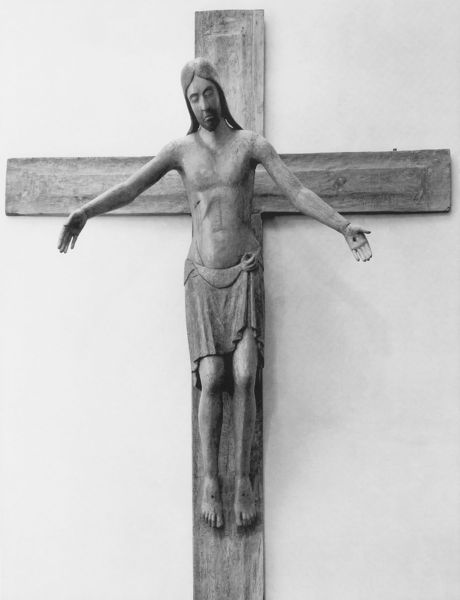
Titel: Christus von einer Kreuzabnahmegruppe
Institution: Perugia, Galleria Nazionale dell’ Umbria
Schlagwörter: dunkel, fuß, gott, lendenschurz, mann, nackt, schurz, weiß, wunde, brust, frisur, grau, haar, holz, marmor, mund, nase, schwarz, blick, tuch, rock, bart, wand, arm, arme, augen, falten, stein, tot, hände, gewand, haare, lange haare, traurig, skulptur, beine, füße, balken, faltenwurf, plastik, knie, nagel, nägel, oberkörper, foto, fotografie, roh, lendentuch, glaube, kreuz, schlicht, kniee, schwarzweiß, strafe, karfreitag, hängend, christus, jesus, kreuzigung, ostern, stigmata, wunden, leid, qual, mittelalter, kruzifix, heilig, rosenkranz, gekreuzigt, heiland, jesu, geknotet, genagelt, geburt, weihnachten, kruez, seitenwunde, krez, wundmahl, viernageltypus, hristus, plastilk, 1300, knei, nazarett, opger schwarzweiß, pöastik